Question:
I have showed list item in my page but I have got issue to show them. When I have a different content in each item, It will not match. What should I do?
I want to move last item in the left side with getting space.
here is my code:
'''
.single-profile-top, .single-profile-bottom {
border: 1px solid #ddd;
padding: 15px;
position: relative;
margin-bottom: 40px;
}
'''
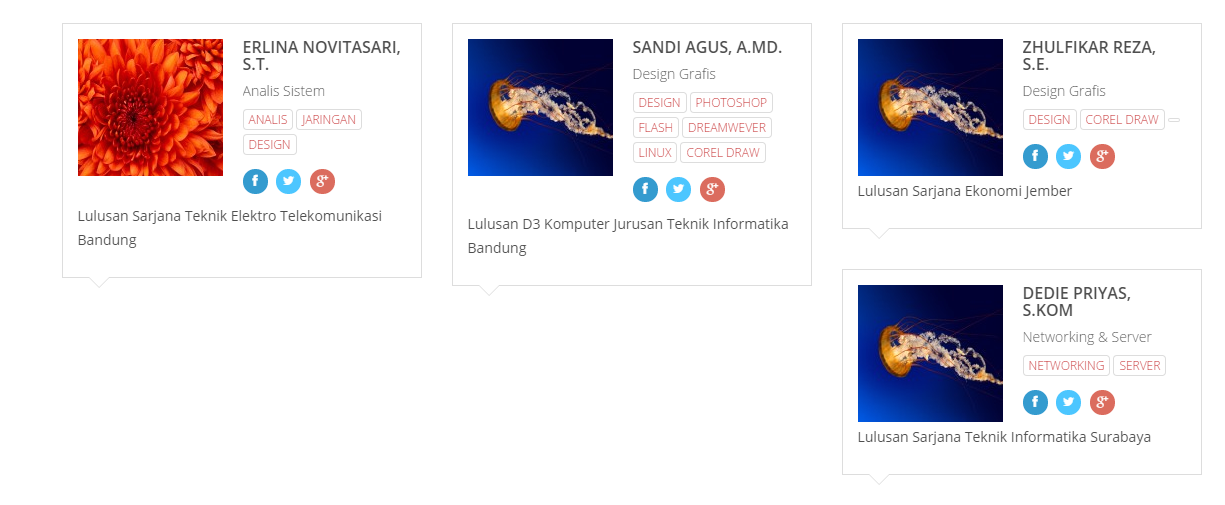
Answer: 'Jquery' can be used to make all list data with same height.
Referance answer <URL>
'''
function setEqualHeight(selector, triggerContinusly) {
var elements = $(selector)
elements.css("height", "auto")
var max = Number.NEGATIVE_INFINITY;
$.each(elements, function(index, item) {
if ($(item).height() > max) {
max = $(item).height()
}
})
$(selector).css("height", max + "px")
if (!!triggerContinusly) {
$(document).on("input", selector, function() {
setEqualHeight(selector, false)
})
$(window).resize(function() {
setEqualHeight(selector, false)
})
}
}
setEqualHeight(".sameh", true)
'''